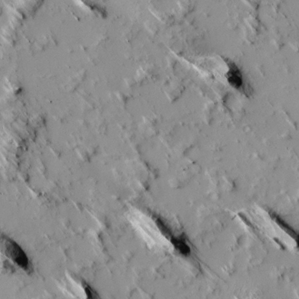
Label: non_frost